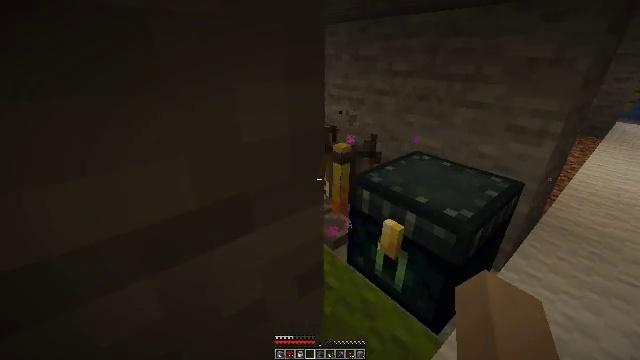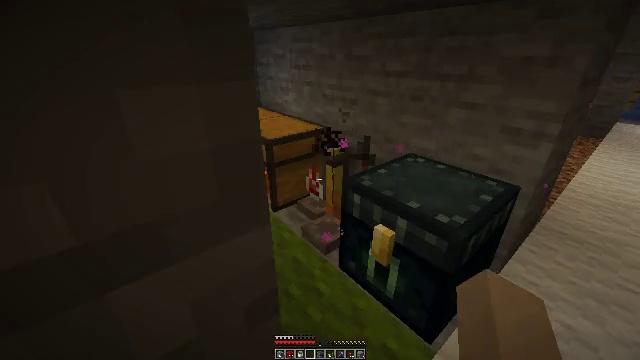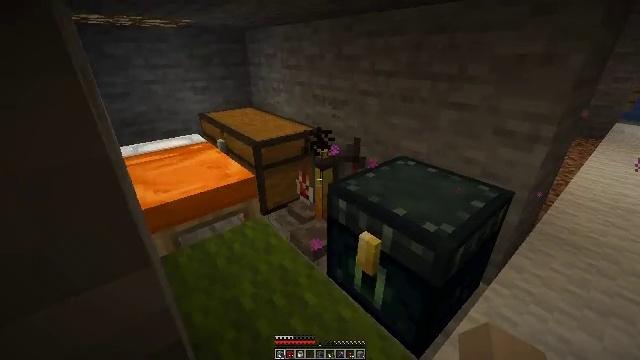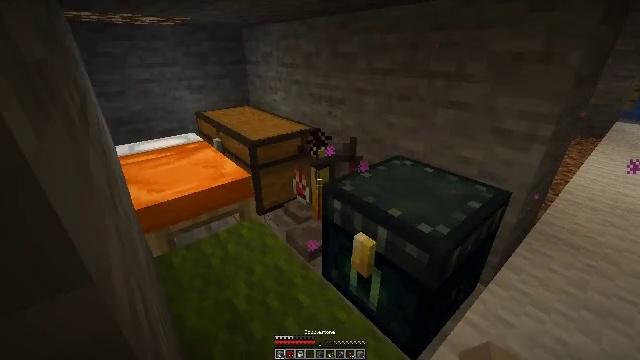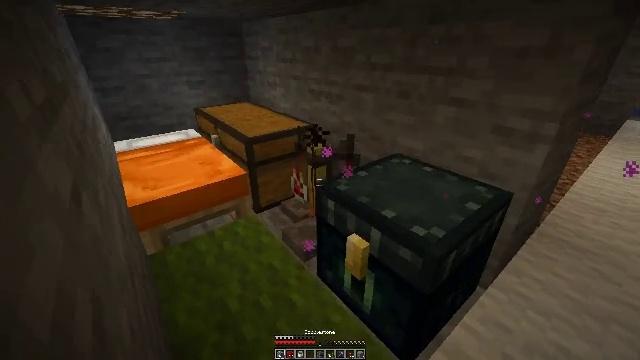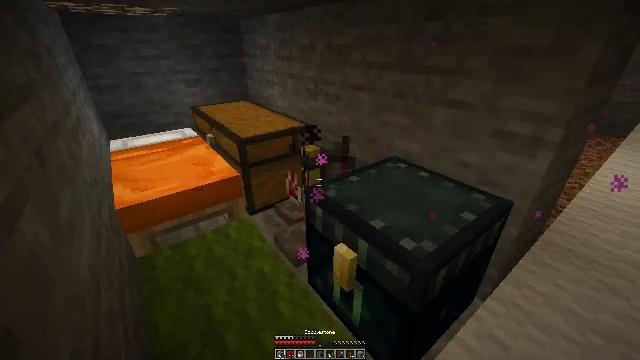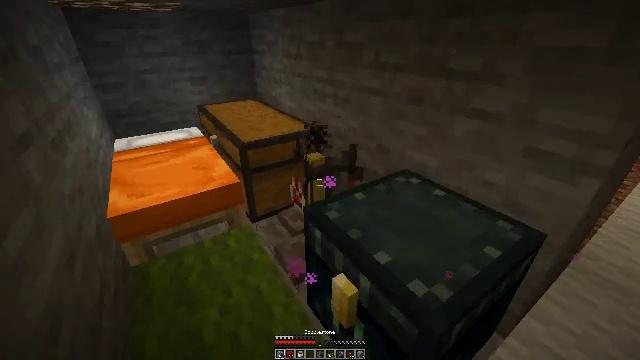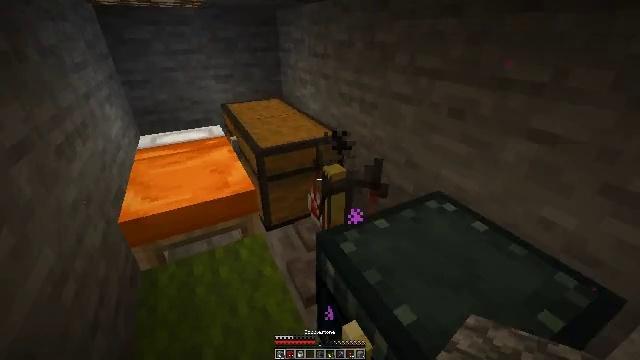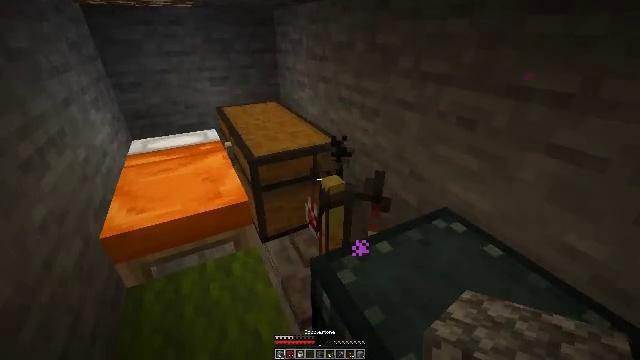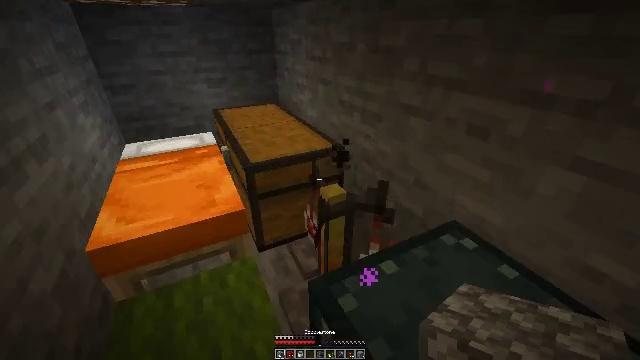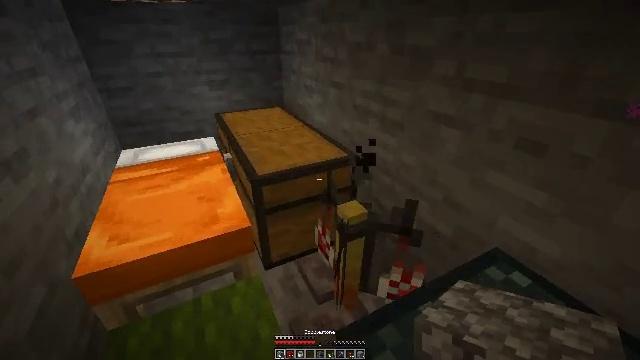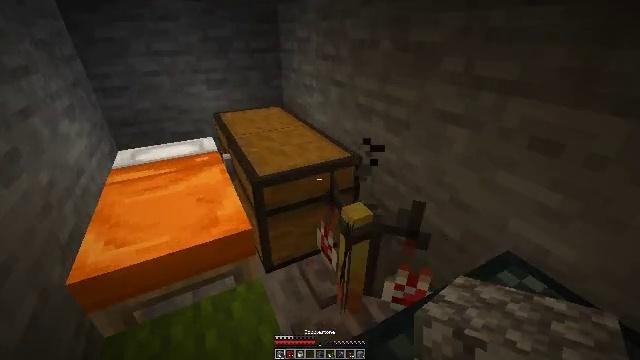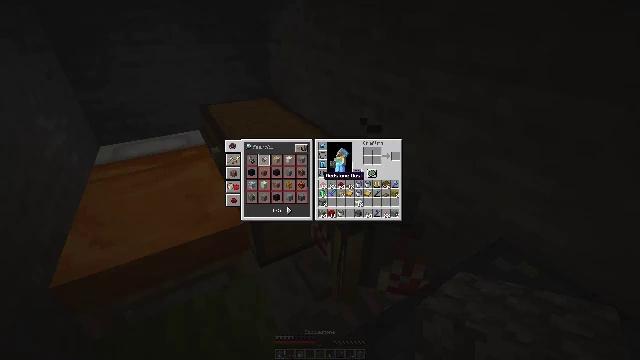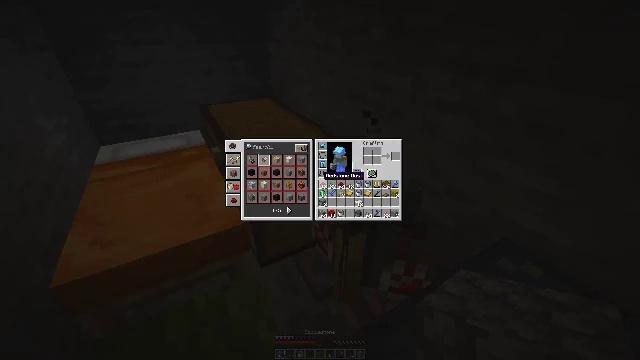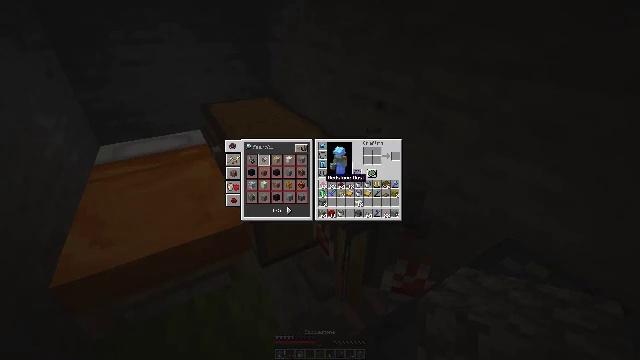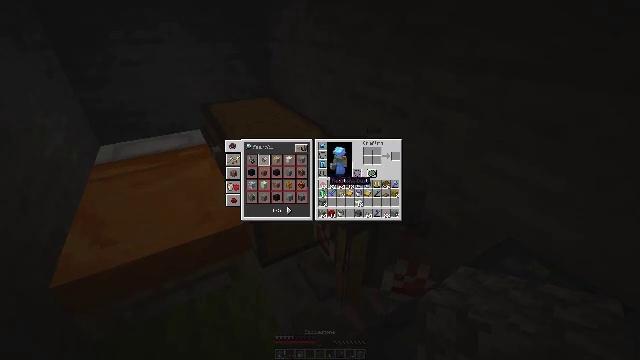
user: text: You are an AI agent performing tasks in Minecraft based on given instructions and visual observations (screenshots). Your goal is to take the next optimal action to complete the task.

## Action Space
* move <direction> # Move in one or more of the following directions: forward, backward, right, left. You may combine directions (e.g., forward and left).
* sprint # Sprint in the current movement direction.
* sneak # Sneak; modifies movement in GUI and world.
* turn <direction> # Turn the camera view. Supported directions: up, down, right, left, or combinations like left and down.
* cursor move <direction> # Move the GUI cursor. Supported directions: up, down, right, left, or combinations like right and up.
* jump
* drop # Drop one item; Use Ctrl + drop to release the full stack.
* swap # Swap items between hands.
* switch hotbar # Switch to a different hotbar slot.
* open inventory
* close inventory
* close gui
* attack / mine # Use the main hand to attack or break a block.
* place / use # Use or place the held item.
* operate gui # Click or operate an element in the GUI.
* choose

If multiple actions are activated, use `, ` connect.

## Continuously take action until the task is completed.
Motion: motion action
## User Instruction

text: Collect the brewing stand for reuse.
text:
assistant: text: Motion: move forward
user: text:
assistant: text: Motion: move forward, switch to hotbar 1
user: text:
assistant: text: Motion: move forward, switch to hotbar 1
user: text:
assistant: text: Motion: move forward, turn left, switch to hotbar 1
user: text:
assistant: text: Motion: move forward, turn left, switch to hotbar 1
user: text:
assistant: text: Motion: move forward, turn left, switch to hotbar 1
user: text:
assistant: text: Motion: move forward, turn left
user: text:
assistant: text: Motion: move forward
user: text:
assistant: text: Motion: move forward
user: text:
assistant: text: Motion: no_op
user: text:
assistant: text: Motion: no_op
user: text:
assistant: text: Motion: turn right and down, open inventory
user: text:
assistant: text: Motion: open inventory
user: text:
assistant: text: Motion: open inventory
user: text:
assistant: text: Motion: turn right, open inventory
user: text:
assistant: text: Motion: turn right and down
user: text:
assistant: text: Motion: no_op
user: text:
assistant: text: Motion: close inventory
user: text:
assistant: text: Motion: close inventory
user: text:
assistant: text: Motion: close inventory
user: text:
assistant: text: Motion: no_op
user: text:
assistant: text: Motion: no_op
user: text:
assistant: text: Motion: no_op
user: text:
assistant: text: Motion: no_op
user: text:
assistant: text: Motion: no_op
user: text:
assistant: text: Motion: no_op
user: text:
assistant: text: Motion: no_op
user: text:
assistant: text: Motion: no_op
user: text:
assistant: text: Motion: no_op
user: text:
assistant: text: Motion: no_op